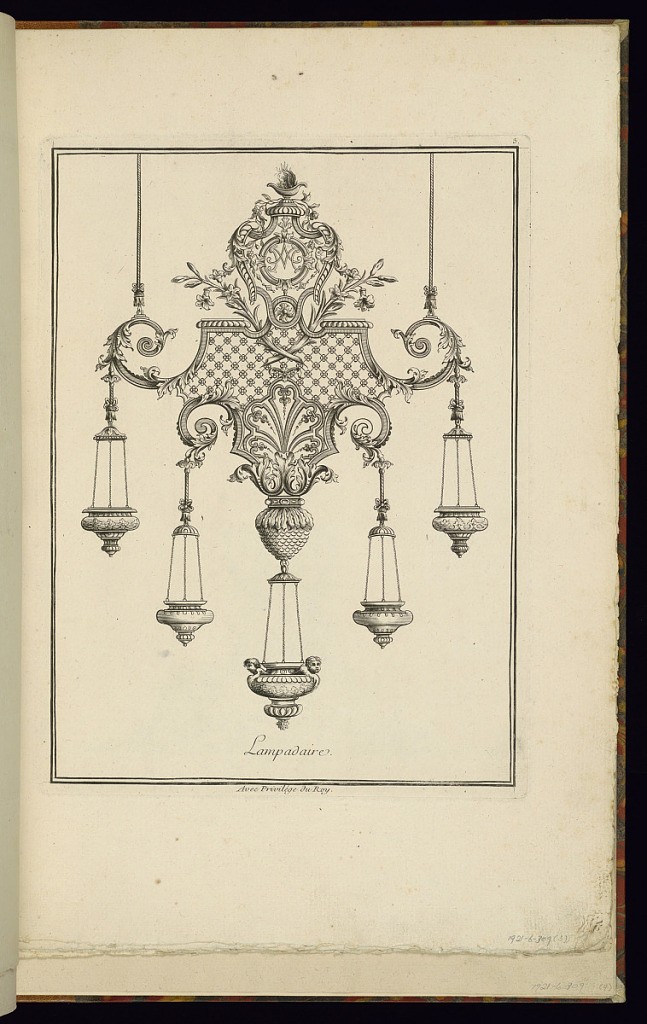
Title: Lampadaire
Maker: Jacques Valentin Fontaine, French, active 1740 – 1760
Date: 1742–55
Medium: Etching and engraving on laid paper
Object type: Print
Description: Design a chandelier with five hanging thuribles or censers for liturgical use. The body of the chandelier is decorated with rococo motifs, flowers, and leaves, palmette motif, gadrooning, c-scrolls, scrolling acanthus leaves, fleurons, a diaper pattern, topped with an ‘M' and ‘A' cypher. The chandelier is hanging from two ropes, with each thurible hanging from ropes with tassels, ribbons, and fleurons. The thuribles / censors are suspended by chains, with bodies decorated with gadrooning, and floral motifs. The central one is decorated with putti heads on the sides. The plate is numbered and titled.